Question: This is the probability density function:

Code:
'''
f=exp(-(((log(x)-log(100)-(.1((.15)^2)/2))^2))/(2*.15^2))/(x(.15)*sqrt(2*pi));
plot(f);
'''
I can't seem to plot this lognormal distribution in Matlab. I am trying to find what percent of this graph is above 100, and don't know how to do that step in code.
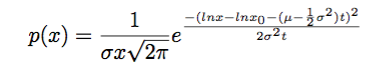
Answer: Maybe you'd want to give 'x' some values and define f(x) as an ananymous function
'''
f=@(x) exp(-(((log(x)-log(100)-(.1.*((.15).^2)./2)).^2))./(2*.15^2))./(x*.15*sqrt(2*pi));
x = 50:150
plot(x, f(x))
'''
EDIT: Area of the density function for x>=100:
'''
>> quad(f,100,Inf)
ans = 0.50299
'''
<URL>